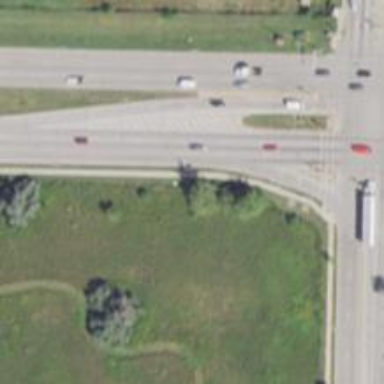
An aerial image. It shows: Primary highway with asphalt surface. It is dual carriageway.